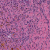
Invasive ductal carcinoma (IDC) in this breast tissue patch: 0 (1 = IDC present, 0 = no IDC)